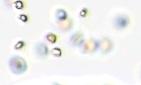
Label: Phaeocystis